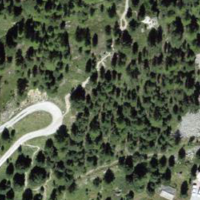
EUNIS habitat code: 43
Species observed at this site:
Marmota marmota
Ajuga pyramidalis
Campanula barbata
Silene nutans
Pinus cembra
Arctostaphylos uva-ursi
Nucifraga caryocatactes
Gymnadenia conopsea
Sciurus vulgaris